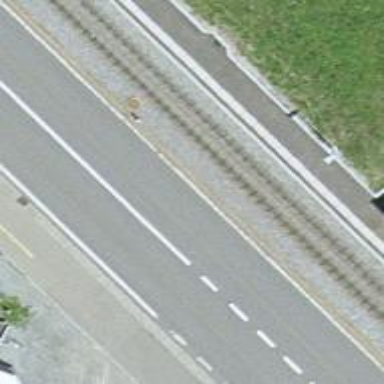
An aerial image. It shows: Stop position for public transport on the railway.